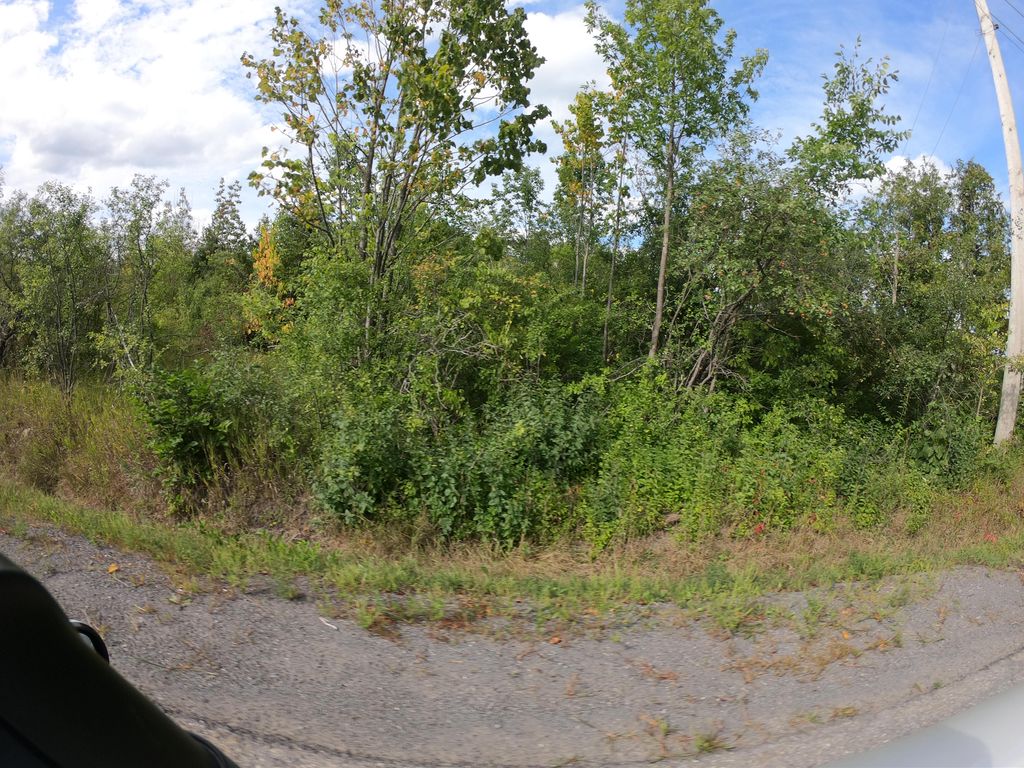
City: ottawa-gatineau